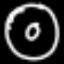
Label: donut